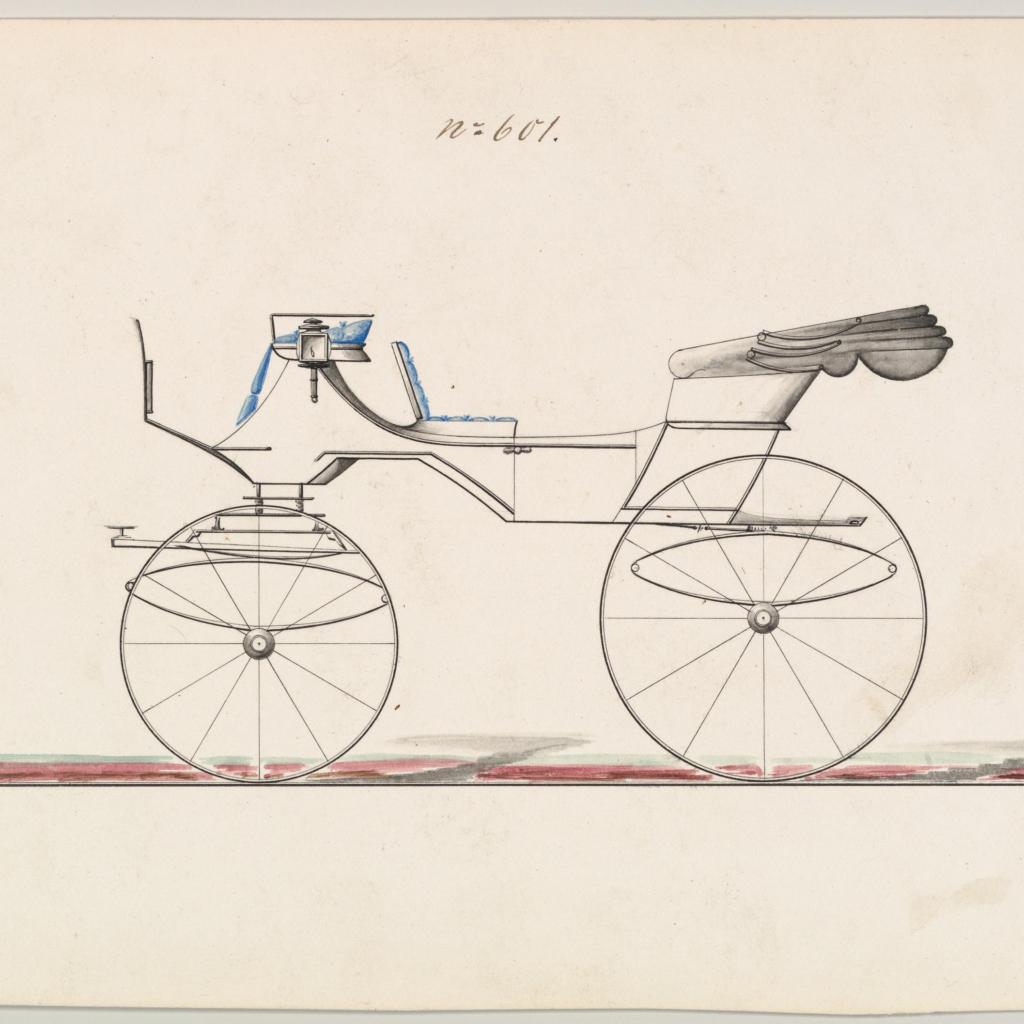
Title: Design for Vis-à-vis , no. 601
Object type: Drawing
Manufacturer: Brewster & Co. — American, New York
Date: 1850–70
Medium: Pen and black ink, watercolor and gouache
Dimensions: sheet: 6 1/8 x 9 1/8 in. (15.6 x 23.2 cm)
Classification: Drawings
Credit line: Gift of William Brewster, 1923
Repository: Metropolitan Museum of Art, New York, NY